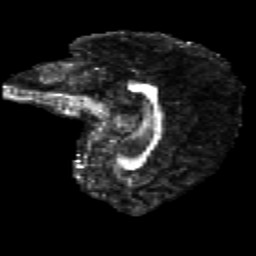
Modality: FA
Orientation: sagittal
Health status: healthy
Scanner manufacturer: philips
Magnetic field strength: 3 T
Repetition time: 9.75 s
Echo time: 0.092 s